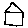
Label: house